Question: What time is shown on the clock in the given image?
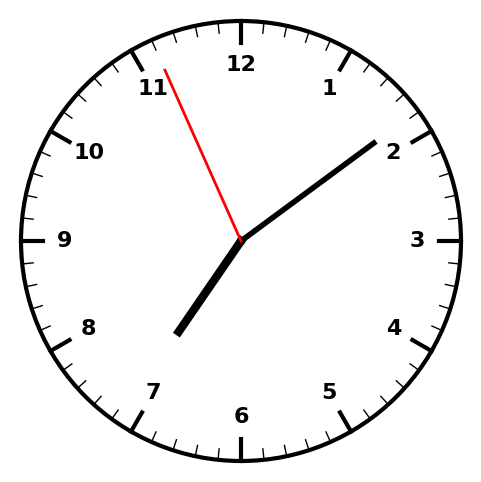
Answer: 07:08:56